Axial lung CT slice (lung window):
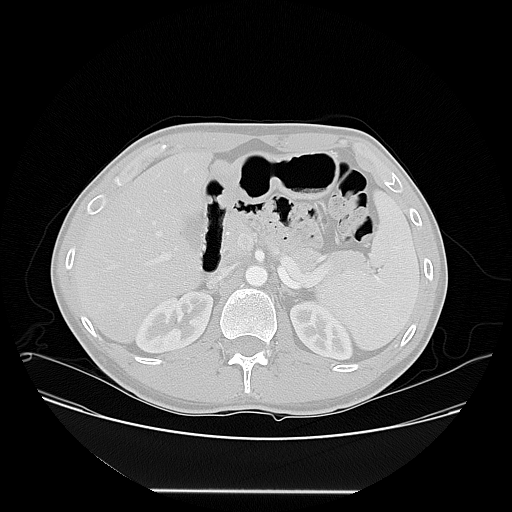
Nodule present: no